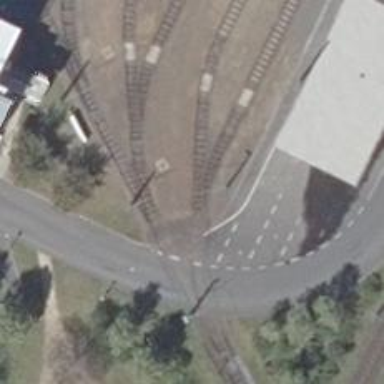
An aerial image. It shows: Railway switch.